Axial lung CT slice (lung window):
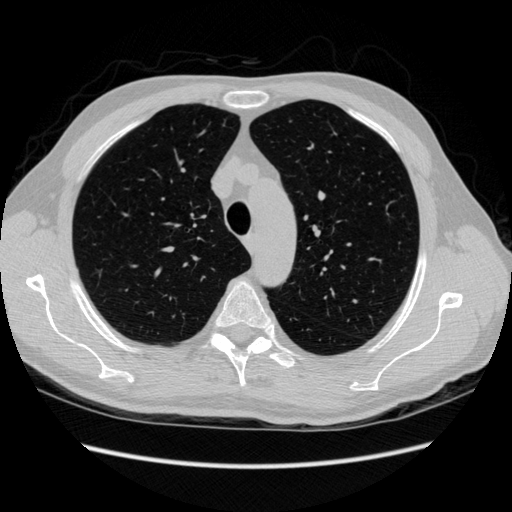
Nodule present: no